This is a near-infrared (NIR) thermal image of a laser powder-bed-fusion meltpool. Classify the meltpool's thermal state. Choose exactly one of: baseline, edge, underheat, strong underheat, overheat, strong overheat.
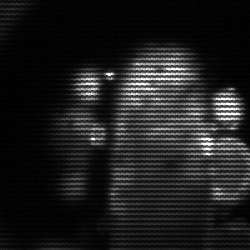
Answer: strong underheat